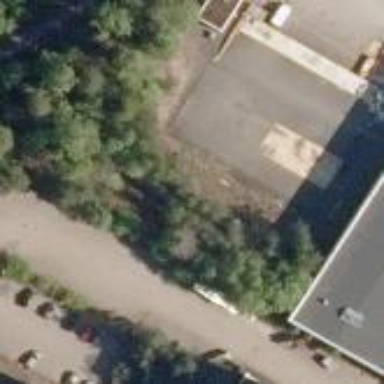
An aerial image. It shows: Warehouse used for storage.